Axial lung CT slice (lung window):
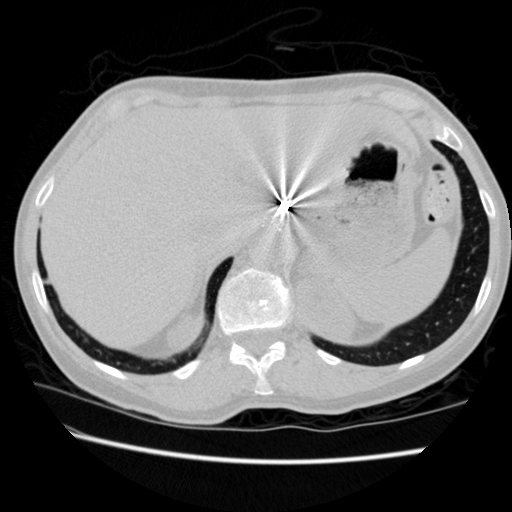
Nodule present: no